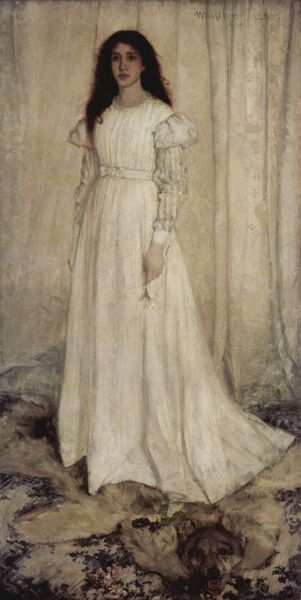
Titel: Symphonie in Weiß Nr. 1, Mädchen in Weiß
Künstler: James Abbot McNeill Whistler
Standort: Washington (District of Columbia)
Institution: National Gallery of Art
Schlagwörter: gemälde, hand, kopf, schatten, weiß, wolf, mädchen, ocker, blume, braun, frau, grau, haar, hintergrund, kleid, licht, mund, profil, schwarz, dame, gürtel, hund, tier, beige, malerei, muster, rock, symbolismus, teppich, jung, arm, arme, augen, blass, falten, gesicht, lang, spitze, stehen, ärmel, bildnis, innenraum, portrait, porträt, signatur, vorhang, schlank, boden, haare, interieur, realismus, stehend, stoff, lippen, locken, mittelscheitel, puffärmel, rosa, scheitel, fell, schleppe, taille, lila, violett, linien, curtain, curtains, hands, white, belt, black, braut, carpet, dark hair, dress, face, female, gardine, hair, jugendstil, lady, nose, sleeve, vorhänge, weib, woman, schmal, atelier, gestreift, tepich, rug, teppichboden, brown, floor, teppiche, junge frau, junge, nazarener, dünn, hängen, linear, jungfrau, manschette, manschetten, lilie, ganzkörper, sommerkleid, ganzfigur, portät, flower, skin, maul, girl, young, präraffaeliten, eyes, sash, treu, volon, oval, bär, chin, fur, mouth, khnopff, art deco, schwar, treue, drape, drapery, dunkelhaarig, bodenlang, arms, pose, signature, animal, floral, bärenfell, beautiful, long, long hair, black hair, cheek, frontal, stripe, blumen, wool, hochzeitskleid, simbolismus, whistler, standing, schwarzes haar, ganzkörperportrait, vollfigur, weisses, glockenrock, sleeves, murder, weißtöne, wolfsfell, wolfspelz, pretty, cream, murderer, cuffs, polartier, polarwolf, sommerleid, tepiche, white dress, wolfskopf, bear, brows, throat, hem, bride, wedding, muzzle, long dress, irish, red head, canine, puffed, rig, full length, carpeet, myrtle, coyote, smooch, been, stator, white curtains, mucha, white ddre, saddnes